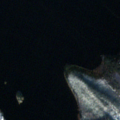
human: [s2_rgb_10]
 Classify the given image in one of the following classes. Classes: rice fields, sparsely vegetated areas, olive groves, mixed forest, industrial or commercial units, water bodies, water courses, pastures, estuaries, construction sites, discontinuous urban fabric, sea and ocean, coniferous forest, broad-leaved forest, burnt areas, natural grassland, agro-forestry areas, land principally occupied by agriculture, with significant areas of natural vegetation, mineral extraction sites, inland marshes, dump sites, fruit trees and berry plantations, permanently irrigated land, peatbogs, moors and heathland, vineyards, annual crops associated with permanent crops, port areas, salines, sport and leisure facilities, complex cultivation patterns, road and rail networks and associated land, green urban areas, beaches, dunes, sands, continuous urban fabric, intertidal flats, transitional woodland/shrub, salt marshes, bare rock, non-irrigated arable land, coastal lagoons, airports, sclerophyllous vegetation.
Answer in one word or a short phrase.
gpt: mixed forest, transitional woodland/shrub, water bodies